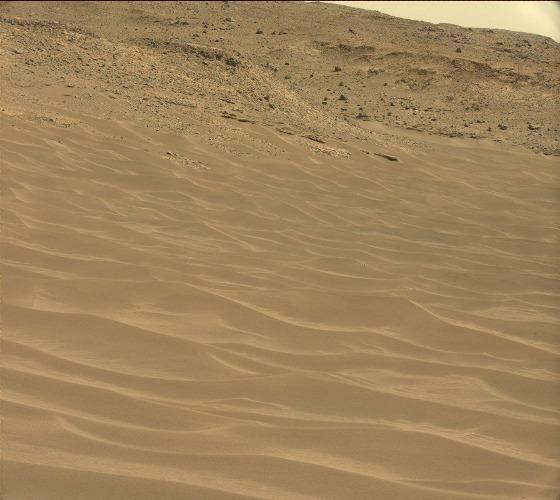
Terrain classes present: Gravel / Sand / Soil, Sky / Distant Mountains